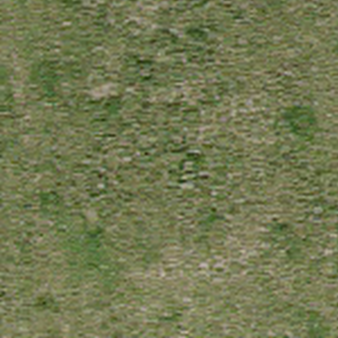
Label: other